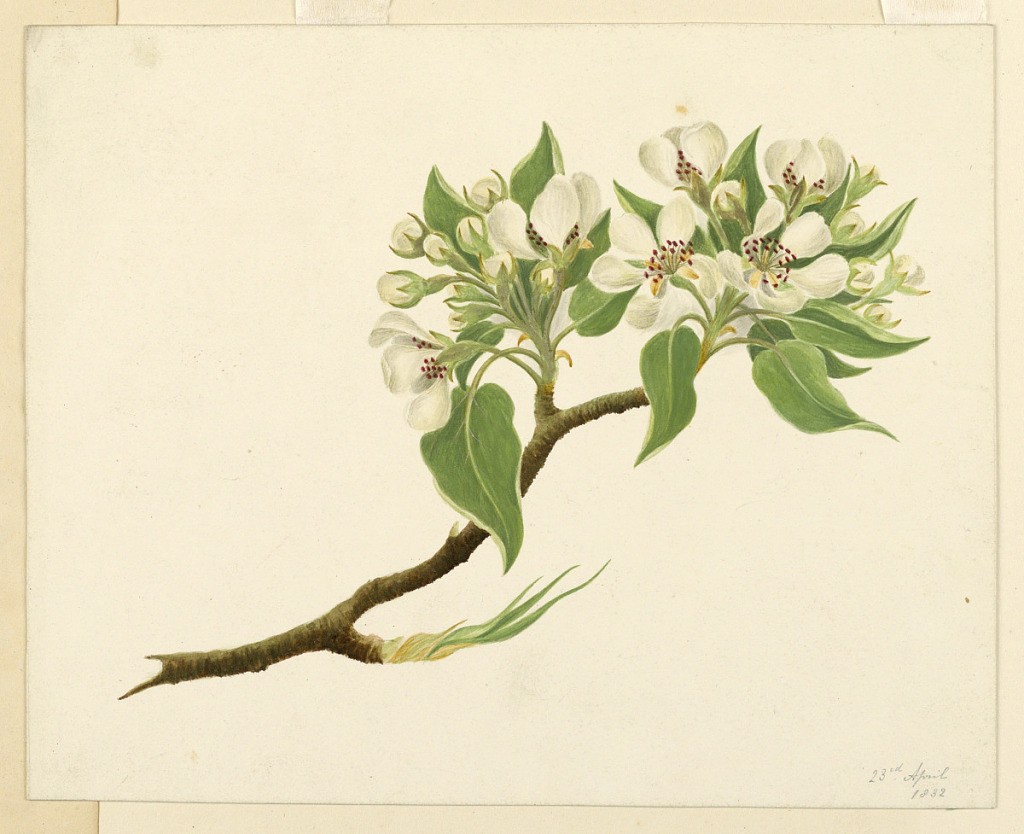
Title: Orange Blossoms
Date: April 23, 1832
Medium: Brush and watercolor, pen and ink on paper
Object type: Drawing
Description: A branch with orange blossoms. Dated, in ink, lower right: "23rd April 1832".